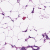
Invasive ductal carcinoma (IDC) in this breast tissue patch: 1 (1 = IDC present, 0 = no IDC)